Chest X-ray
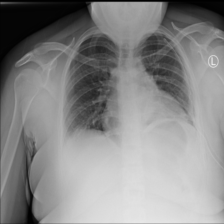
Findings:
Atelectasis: negative
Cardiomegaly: negative
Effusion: negative
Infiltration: negative
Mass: negative
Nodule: negative
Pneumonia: negative
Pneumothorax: negative
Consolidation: negative
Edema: negative
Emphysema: negative
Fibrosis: negative
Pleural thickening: negative
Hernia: negative